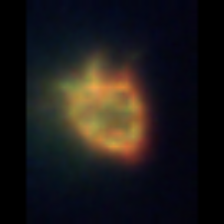
Taxon: Ciliates
Group: Other